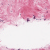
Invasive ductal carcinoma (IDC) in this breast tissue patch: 0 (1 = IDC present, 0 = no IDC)